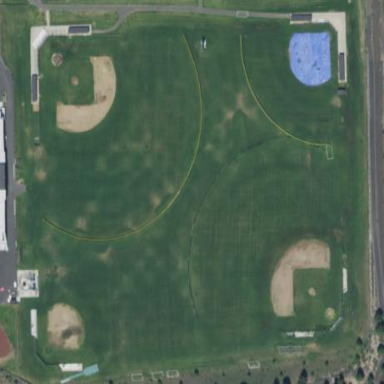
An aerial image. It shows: Baseball pitch for leisure land activities.